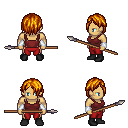
a pixel art fantasy rpg character, male body template, human, tanned skin, maroon pirate shirt, red pants, dark blonde bangs hairstyle, white cloth bracers, black shoes, spear, four views (front, back, left, right), 2x2 character sprite sheet, small pixel art, hard edges, no anti-aliasing